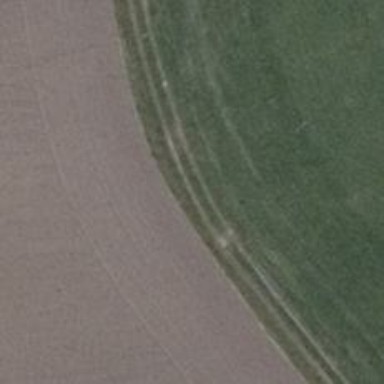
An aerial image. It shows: Grassy track road with grade 4 track type.